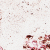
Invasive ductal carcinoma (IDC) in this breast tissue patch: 0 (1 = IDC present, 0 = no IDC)